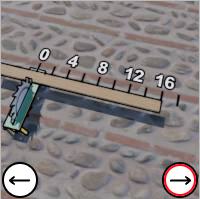
Task: length
Answer: 16
First scale value: 4.0